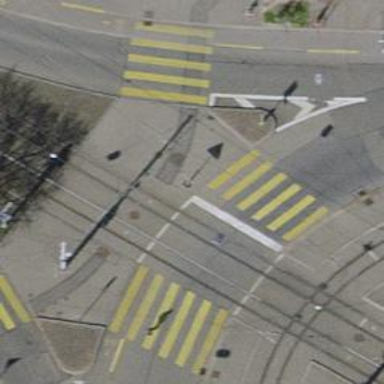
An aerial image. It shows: Traffic calming island.